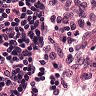
Metastatic tissue present: no